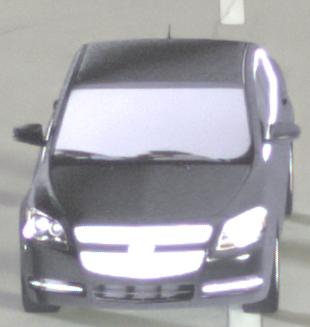
Make: Chevrolet
Model: Malibu 2.4
Detailed model: Malibu
Model produced from: 2012/07
Model produced until: 2014/08
Doors: 4
Color: black
Road condition: dry road
Daytime: midday
Contrast: medium contrast